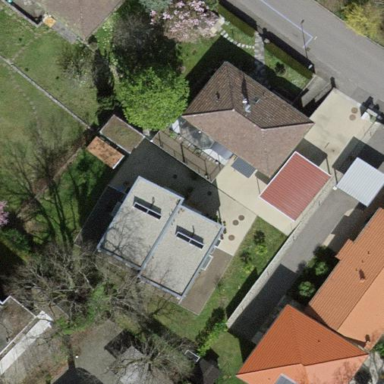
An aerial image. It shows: Garden surrounded by fence.